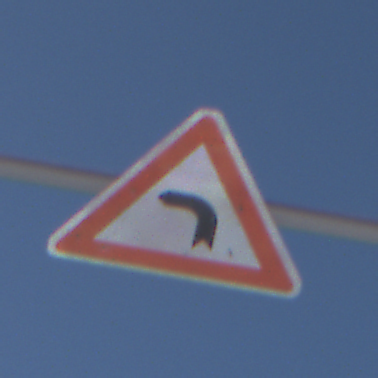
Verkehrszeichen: KurveLinks
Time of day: MorningAfternoon
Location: Outdoor (Nature)
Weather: PartlyCloudy
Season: Winter
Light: Natural